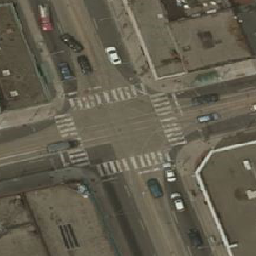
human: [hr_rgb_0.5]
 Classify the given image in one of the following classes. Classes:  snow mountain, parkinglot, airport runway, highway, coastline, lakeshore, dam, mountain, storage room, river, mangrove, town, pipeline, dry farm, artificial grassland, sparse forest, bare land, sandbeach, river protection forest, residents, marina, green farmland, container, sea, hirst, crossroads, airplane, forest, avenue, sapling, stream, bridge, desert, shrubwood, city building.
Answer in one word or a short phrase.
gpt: crossroads